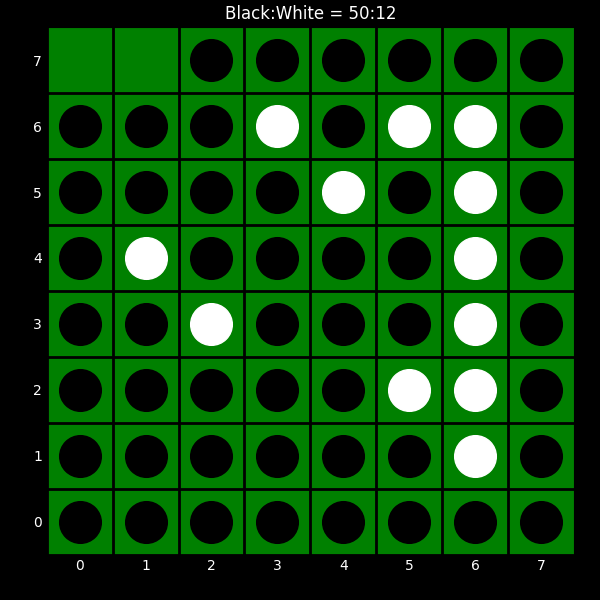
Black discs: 50
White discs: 12